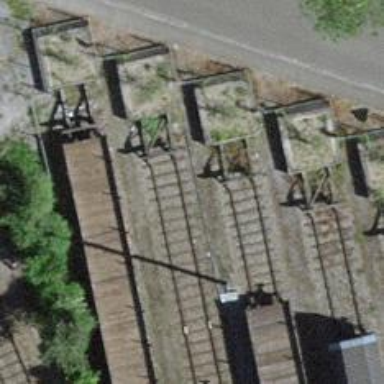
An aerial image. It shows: Railway buffer stop.